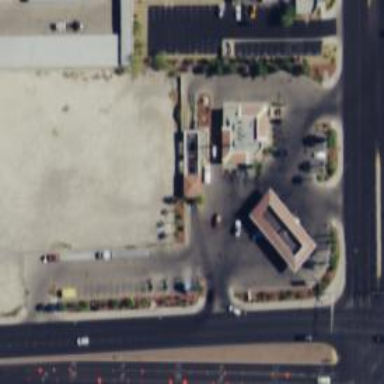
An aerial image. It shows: Convenience shop.